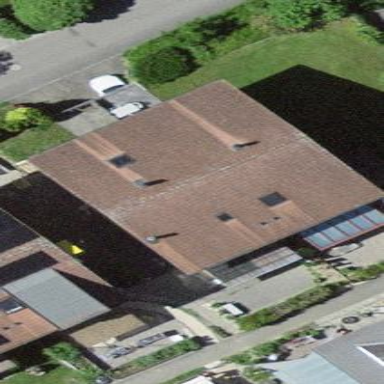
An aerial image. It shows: Residential building.